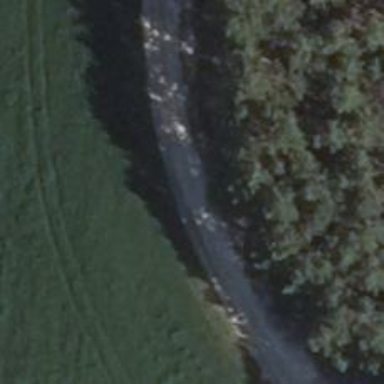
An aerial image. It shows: Sandy track road with grade4 tracktype.